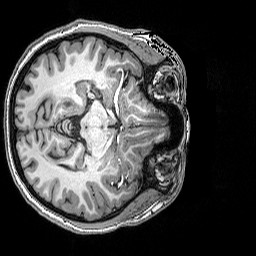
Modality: T1w
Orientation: axial
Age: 18
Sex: female
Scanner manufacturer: siemens
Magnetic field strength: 3 T
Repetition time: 2.5 s
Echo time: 0.00343 s